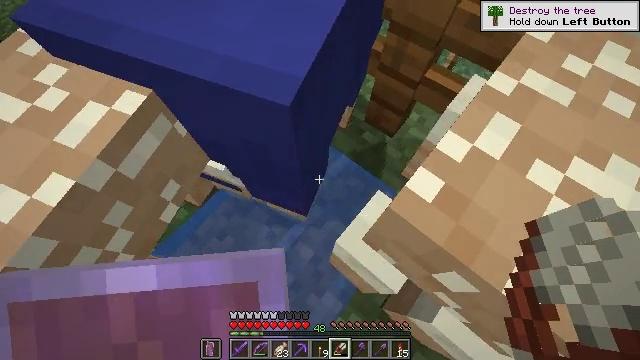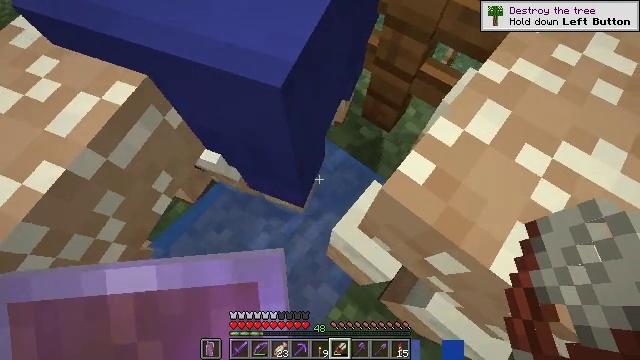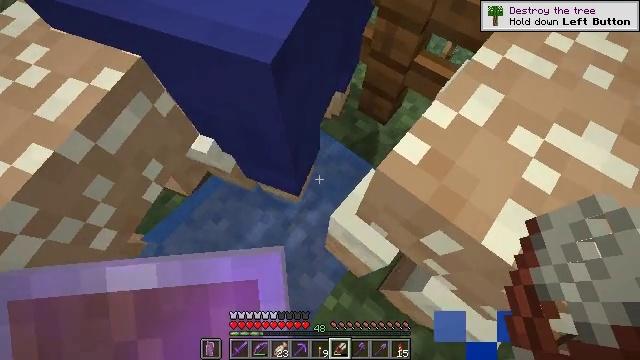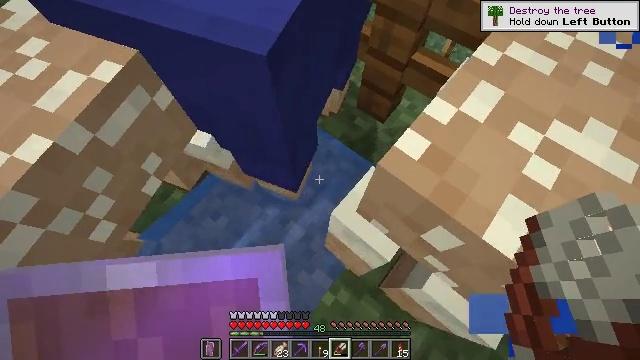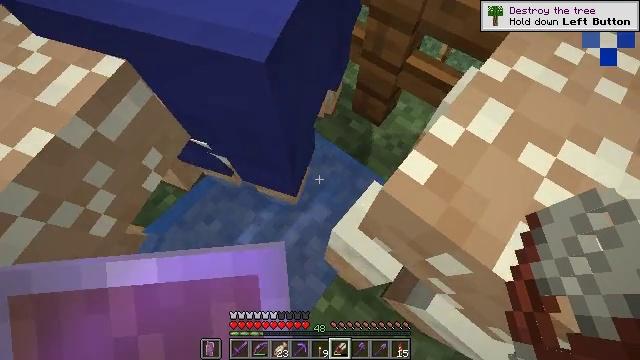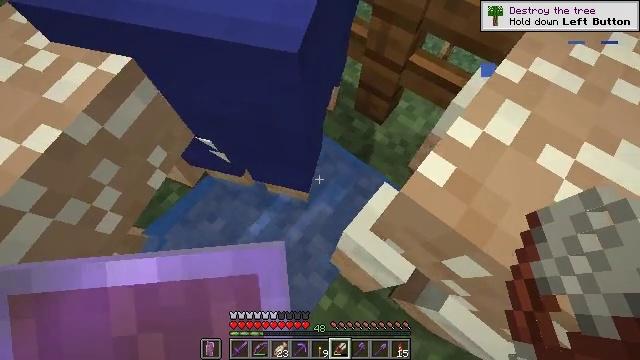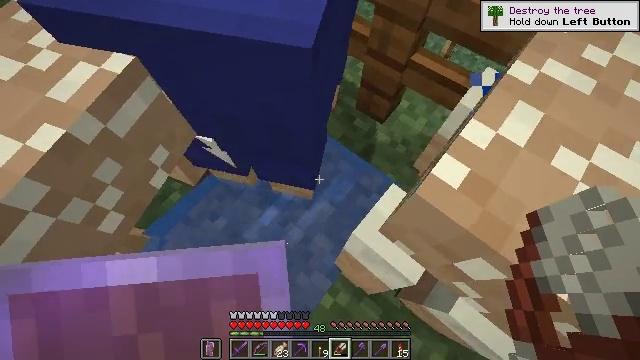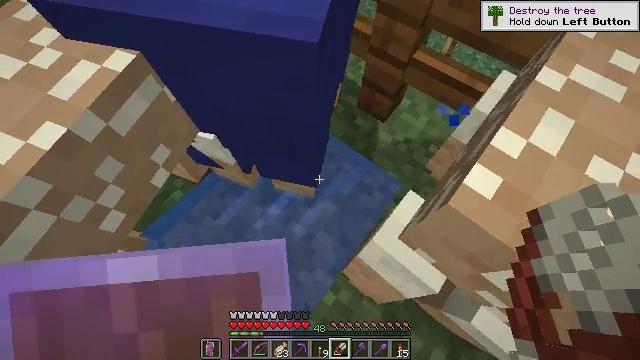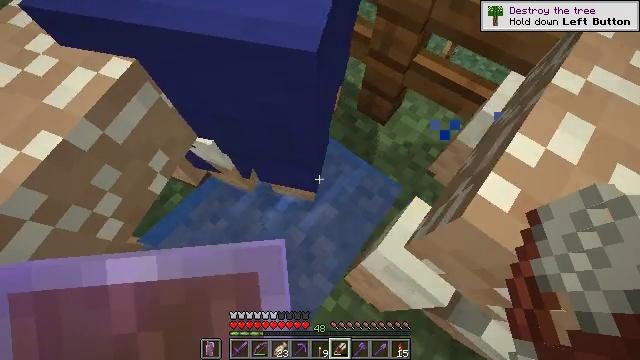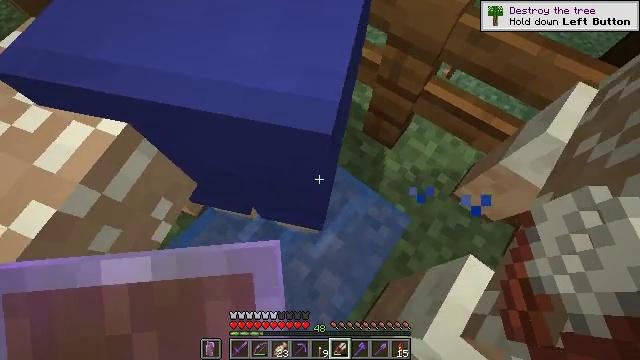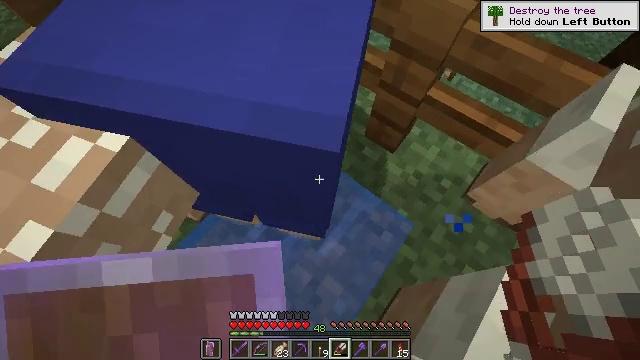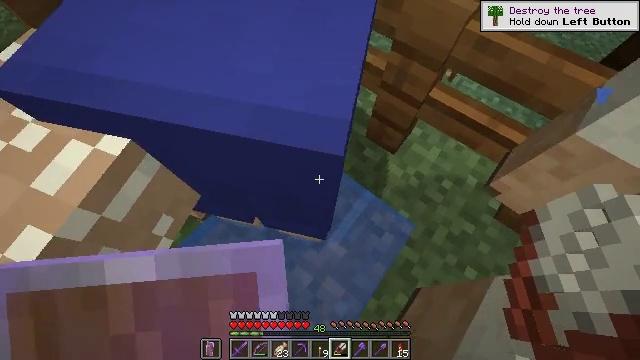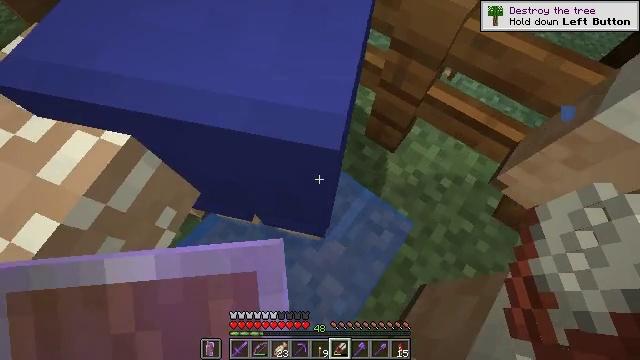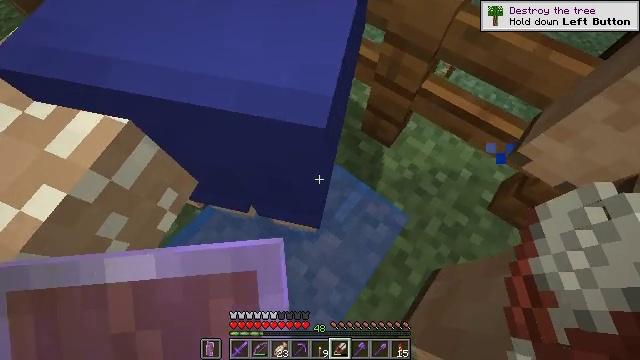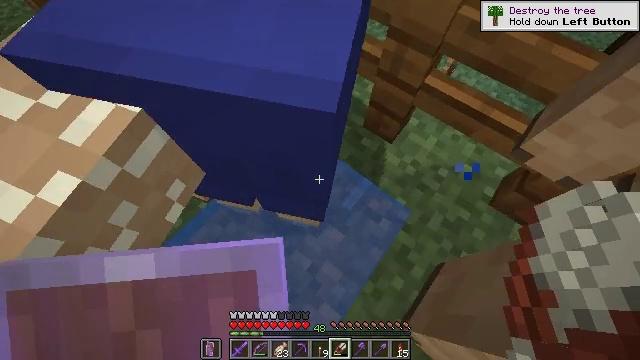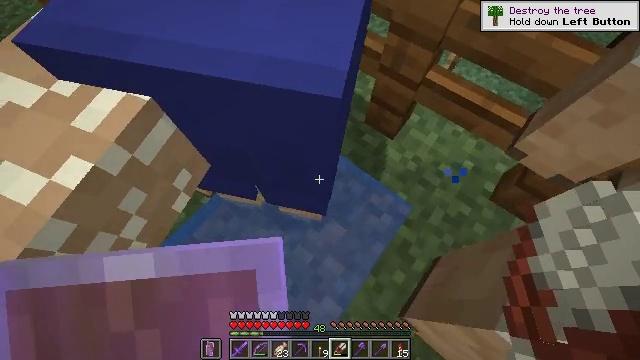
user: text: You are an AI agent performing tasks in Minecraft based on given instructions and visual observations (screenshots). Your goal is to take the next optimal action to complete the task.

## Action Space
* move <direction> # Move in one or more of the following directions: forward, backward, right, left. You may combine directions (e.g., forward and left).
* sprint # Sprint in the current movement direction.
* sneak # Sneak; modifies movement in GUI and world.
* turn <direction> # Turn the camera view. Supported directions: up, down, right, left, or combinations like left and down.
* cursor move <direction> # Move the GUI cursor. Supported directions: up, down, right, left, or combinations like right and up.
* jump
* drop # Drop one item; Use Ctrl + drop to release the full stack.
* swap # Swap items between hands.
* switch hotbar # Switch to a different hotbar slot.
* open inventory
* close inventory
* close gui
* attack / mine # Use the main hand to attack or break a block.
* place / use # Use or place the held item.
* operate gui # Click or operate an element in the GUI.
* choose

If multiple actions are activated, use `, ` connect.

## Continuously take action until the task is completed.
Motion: motion action
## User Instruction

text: craft item air
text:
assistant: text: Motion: no_op
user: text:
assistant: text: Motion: no_op
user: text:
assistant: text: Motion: no_op
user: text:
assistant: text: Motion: no_op
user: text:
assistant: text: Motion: no_op
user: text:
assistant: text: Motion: no_op
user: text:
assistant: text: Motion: no_op
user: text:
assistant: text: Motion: move forward
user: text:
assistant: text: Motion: move forward
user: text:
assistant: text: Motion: move forward
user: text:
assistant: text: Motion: move forward
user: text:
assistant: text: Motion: move forward
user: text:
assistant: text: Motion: move forward
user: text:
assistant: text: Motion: no_op
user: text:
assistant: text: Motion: no_op
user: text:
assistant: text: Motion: no_op
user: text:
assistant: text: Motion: no_op
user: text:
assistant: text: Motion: no_op
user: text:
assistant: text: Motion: no_op
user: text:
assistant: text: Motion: open inventory
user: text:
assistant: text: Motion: open inventory
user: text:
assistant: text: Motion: turn right, open inventory
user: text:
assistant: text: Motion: turn right
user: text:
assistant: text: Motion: turn right and down
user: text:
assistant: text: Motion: no_op
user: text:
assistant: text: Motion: no_op
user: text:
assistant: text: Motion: no_op
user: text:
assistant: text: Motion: no_op
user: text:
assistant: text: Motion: no_op
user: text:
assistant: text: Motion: no_op